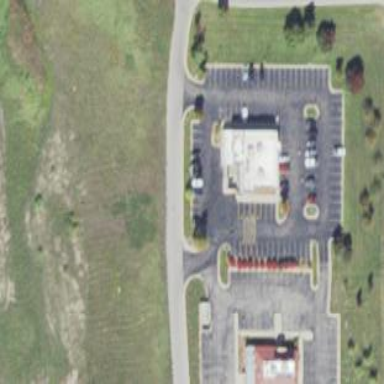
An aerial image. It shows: Parking area.